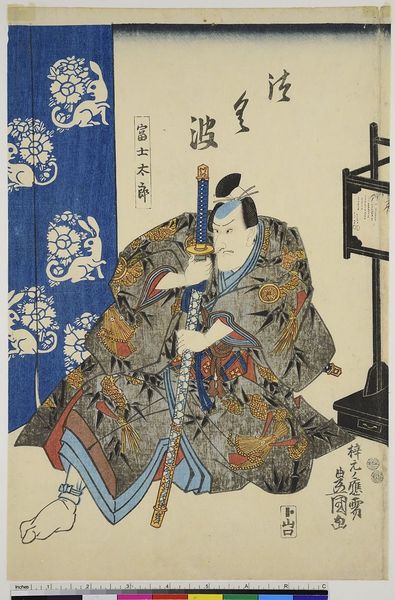
Titel: Tsukunami: Der Schauspieler Matsumoto Kinsho als Fujitaro
Künstler: Utagawa Kunisada
Standort: Hamburg
Institution: Museum für Kunst und Gewerbe Hamburg
Schlagwörter: blau, mann, blumen, weiss, zeichen, ornament, wand, hände, gewand, theater, hase, holzschnitt, schrift, gardinen, japanisch, griff, barfuss, fuss, druckgraphik, druckgrafik, säbel, asiatisch, degen, chinesisch, zeit, vorhand, schauspieler, farbholzschnitt, schauspielerin, samurai, edo, reproduktionen, druckerzeugnisse, tierornamente, theateraufführung, ukiyo, vorhänge